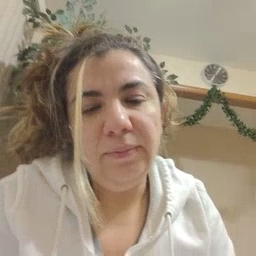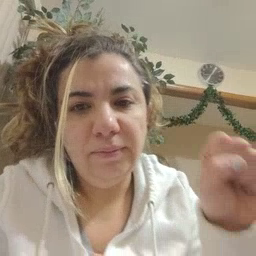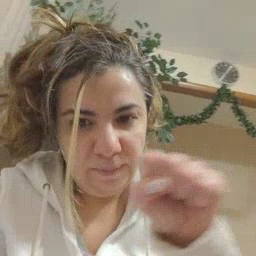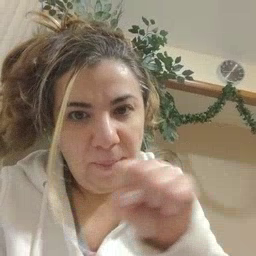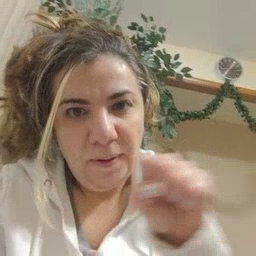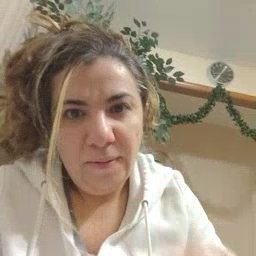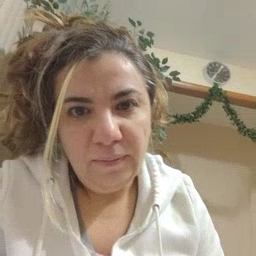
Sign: shoe